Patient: sex F, age 71
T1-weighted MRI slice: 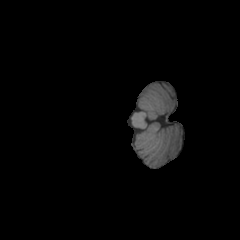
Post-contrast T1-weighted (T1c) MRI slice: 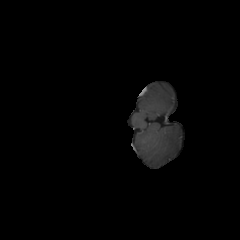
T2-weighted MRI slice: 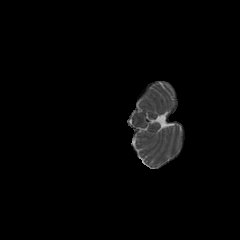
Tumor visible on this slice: no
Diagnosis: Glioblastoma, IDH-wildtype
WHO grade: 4